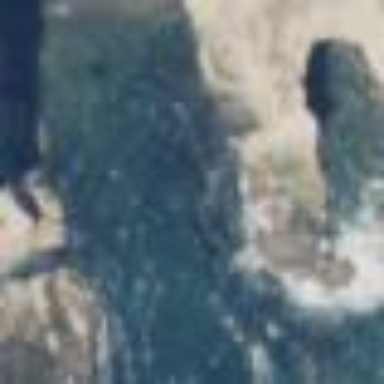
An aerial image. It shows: Natural rock reef.